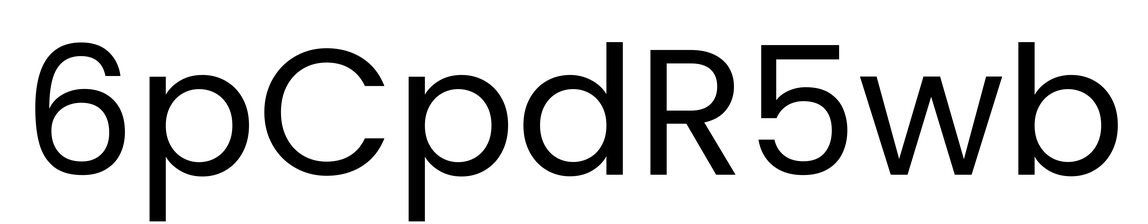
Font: Poppins-Regular